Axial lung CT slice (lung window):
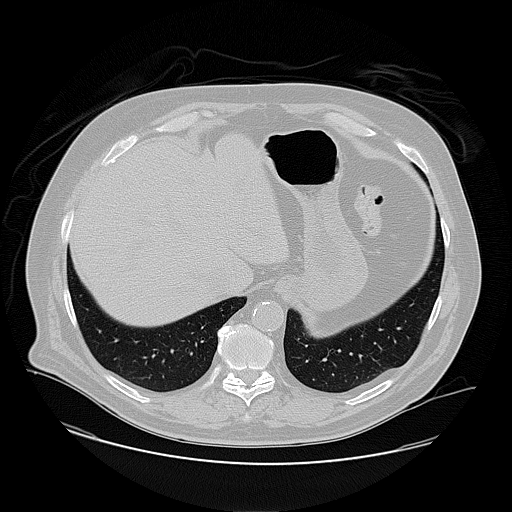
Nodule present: no